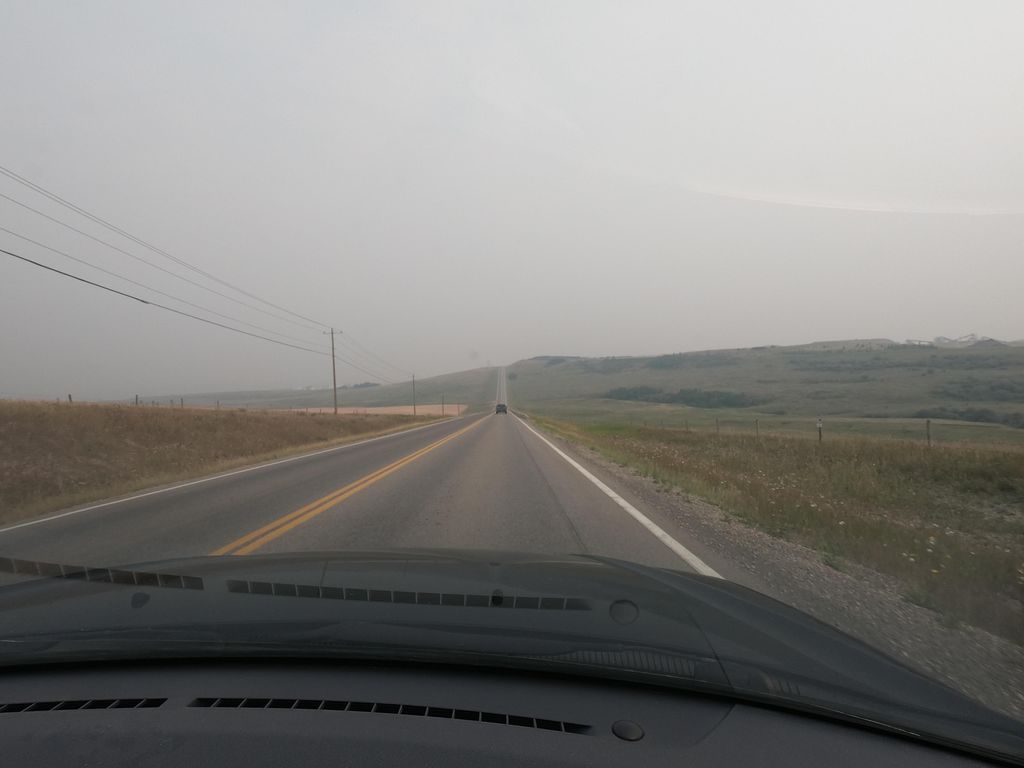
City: calgary